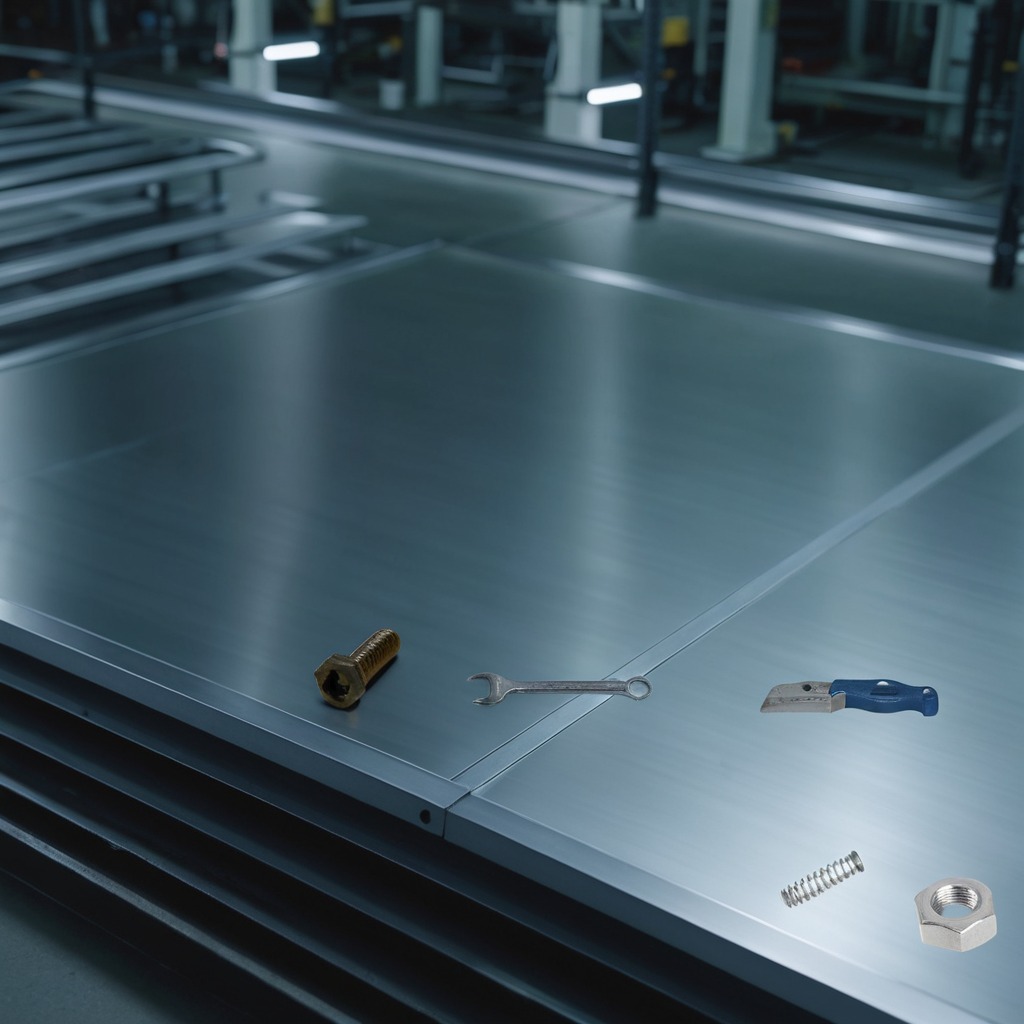
A utility knife, a metal machine screw, a coiled metal spring, a metal nut, and a wrench are lying on the metal table in a machine shop under fluorescent lights.